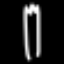
Label: fork